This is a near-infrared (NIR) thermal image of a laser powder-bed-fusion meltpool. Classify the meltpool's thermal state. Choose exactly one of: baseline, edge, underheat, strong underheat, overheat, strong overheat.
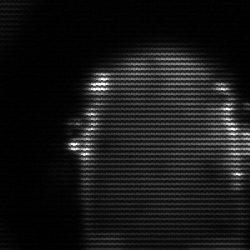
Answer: baseline